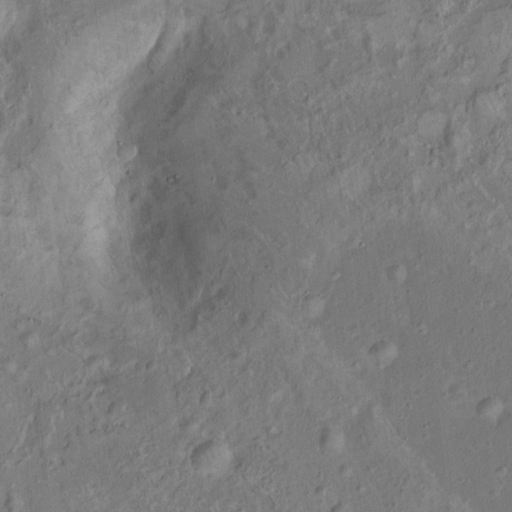
Objects detected: cone